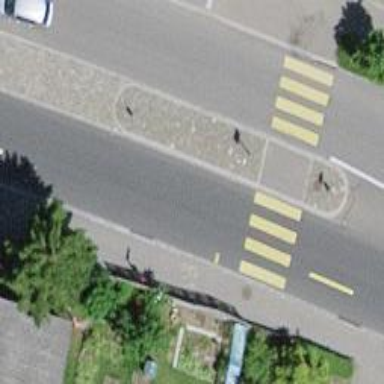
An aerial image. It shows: Bus stop with stop position for public transport.